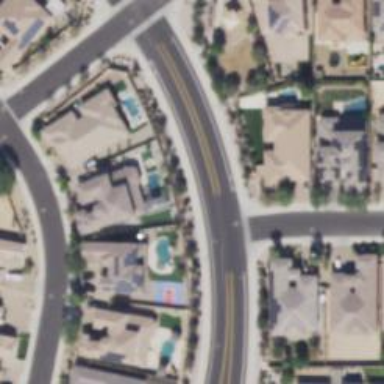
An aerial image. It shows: Smooth asphalt road in residential area.